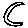
Label: moon